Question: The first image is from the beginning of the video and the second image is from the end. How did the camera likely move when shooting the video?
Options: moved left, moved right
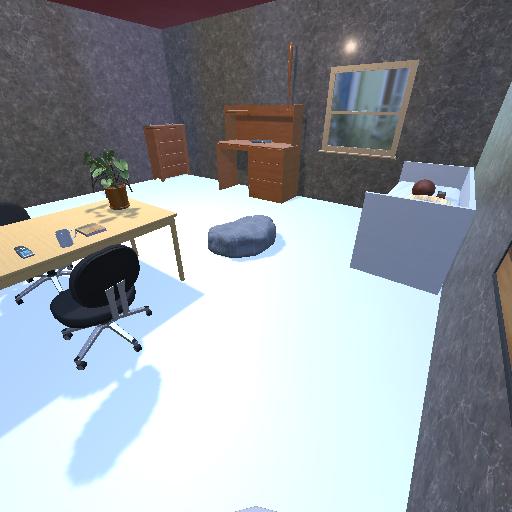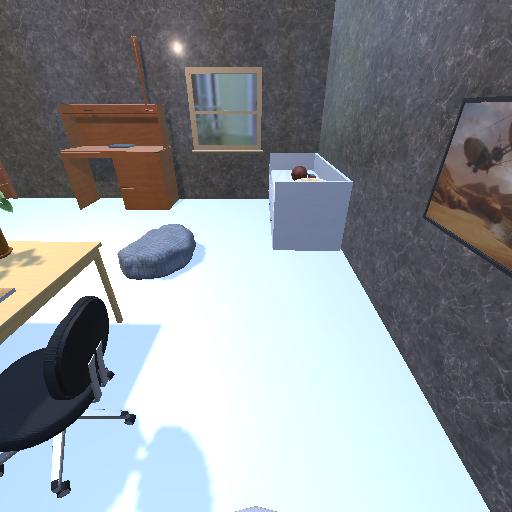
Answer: moved left